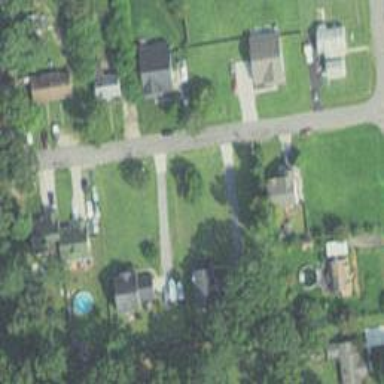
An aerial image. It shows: Driveway.